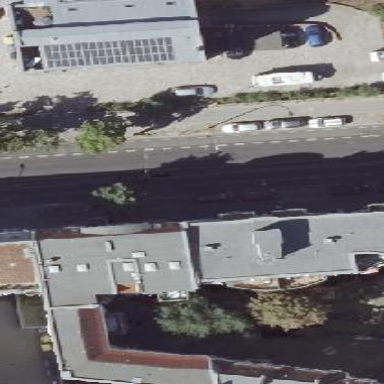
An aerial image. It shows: Unique apartment building with double saltbox roof shape.